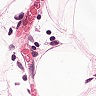
Metastatic tissue present: no